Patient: sex F, age 56
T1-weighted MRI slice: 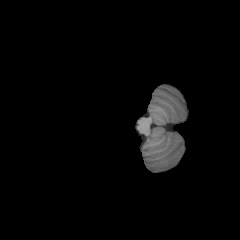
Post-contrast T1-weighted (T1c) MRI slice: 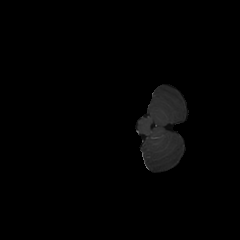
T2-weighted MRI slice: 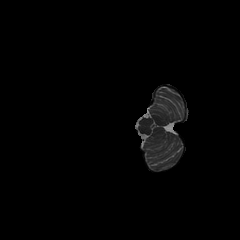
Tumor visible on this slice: no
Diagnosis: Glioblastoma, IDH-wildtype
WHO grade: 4